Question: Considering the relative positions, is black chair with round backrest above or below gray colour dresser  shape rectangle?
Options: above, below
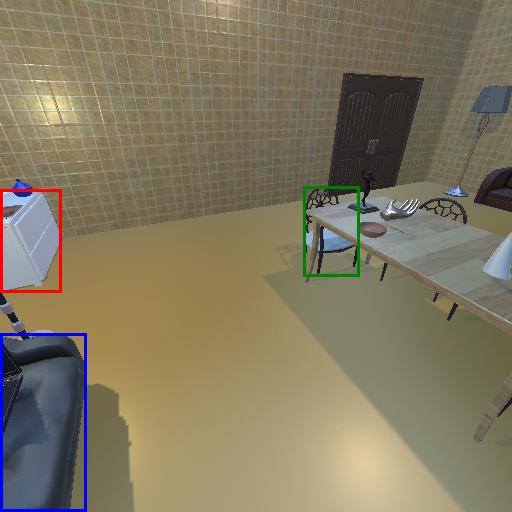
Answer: above